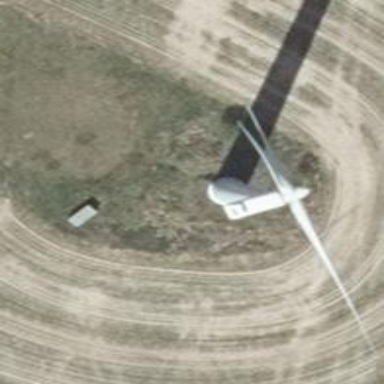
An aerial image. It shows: Wind generator with horizontal axis. The generator is wind turbine.